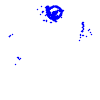
Particle: electron